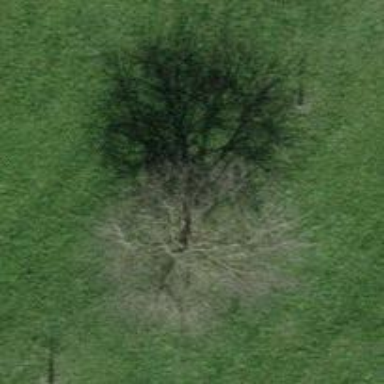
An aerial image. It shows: Single tag "natural: tree."